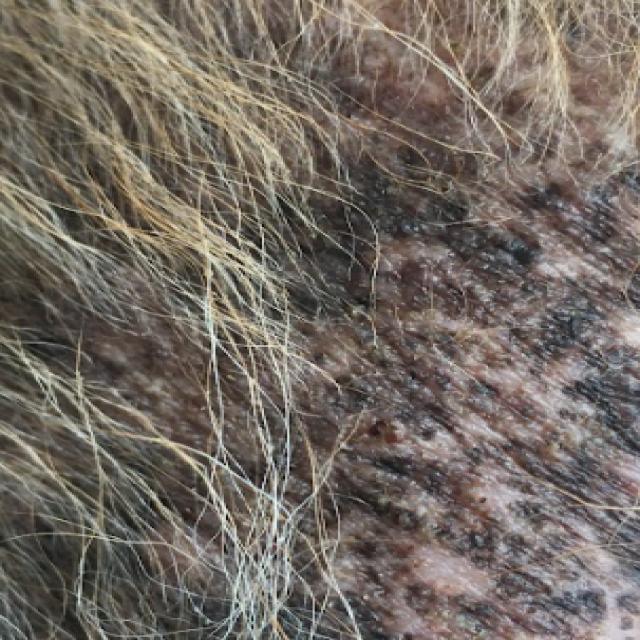
Canine demodicosis (Demodex mange) — caused by Demodex canis mites. Presents with alopecia, follicular papules, pustules, and comedones. Often localized on face and forelimbs.